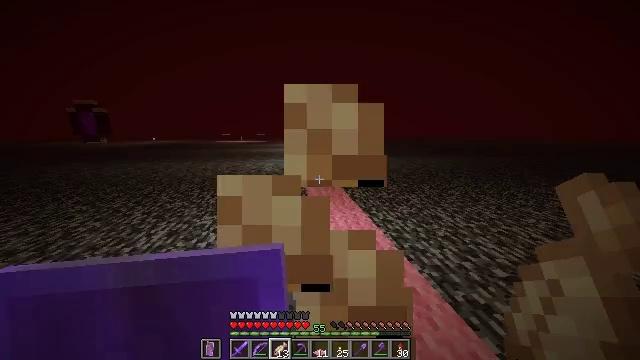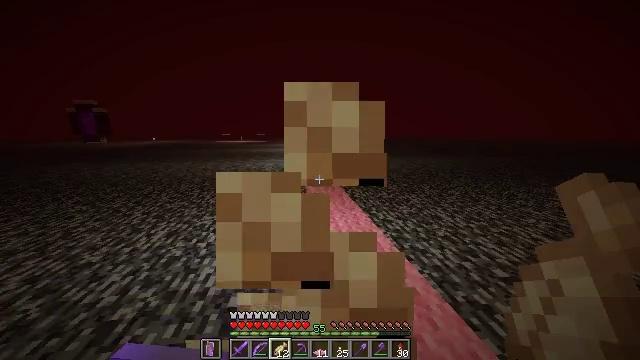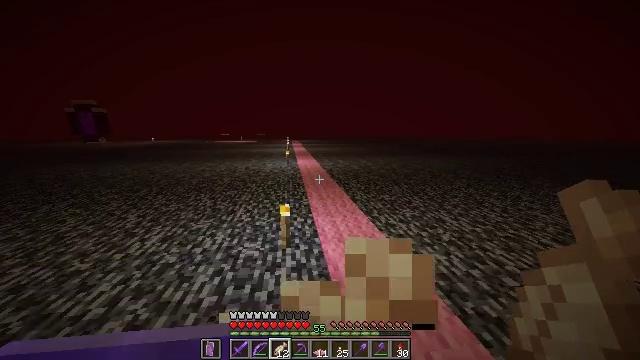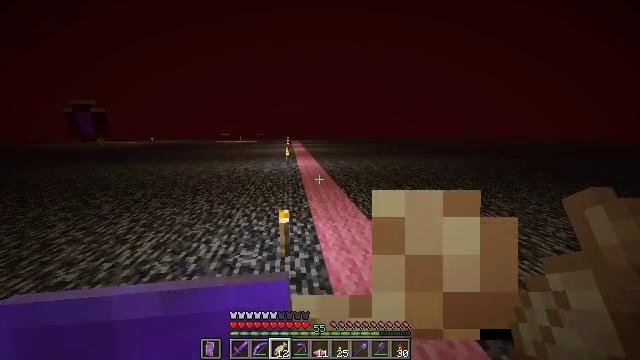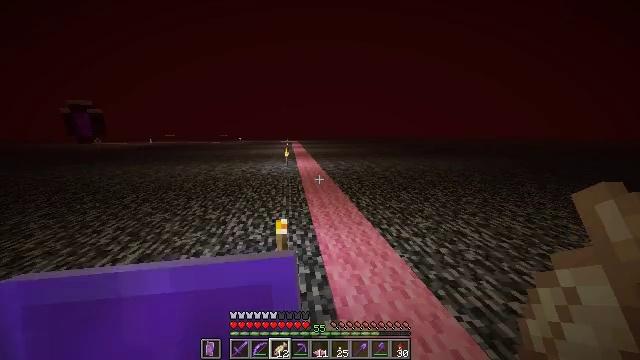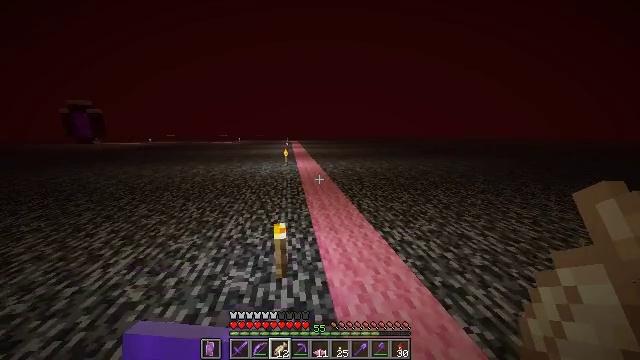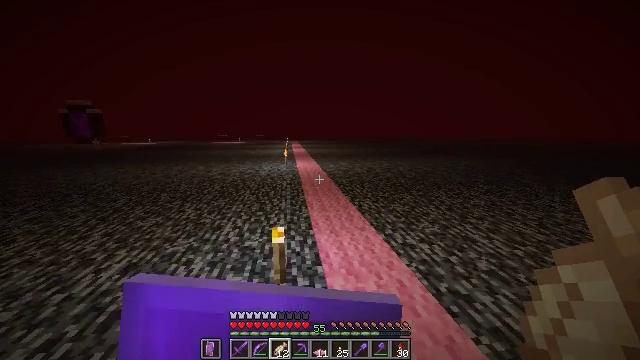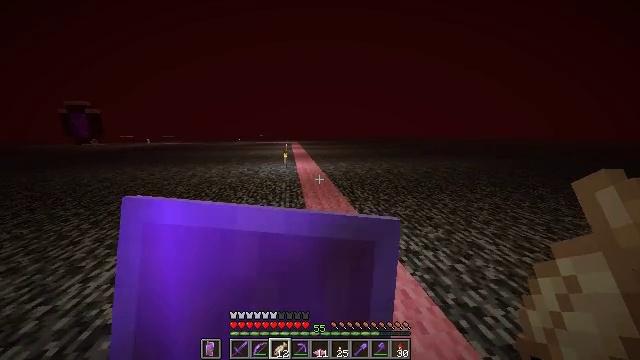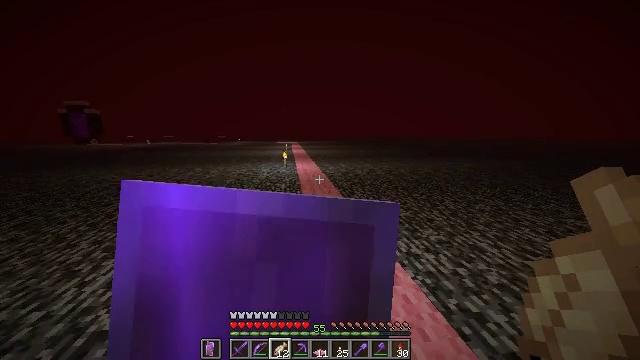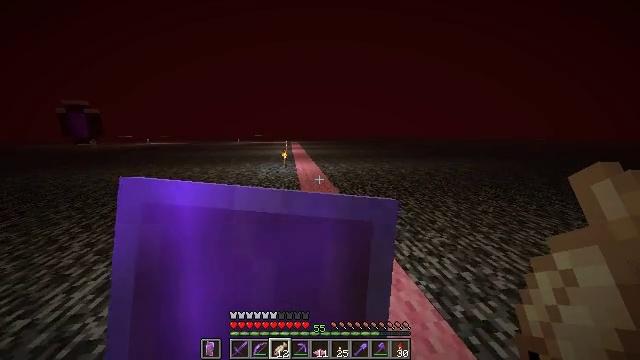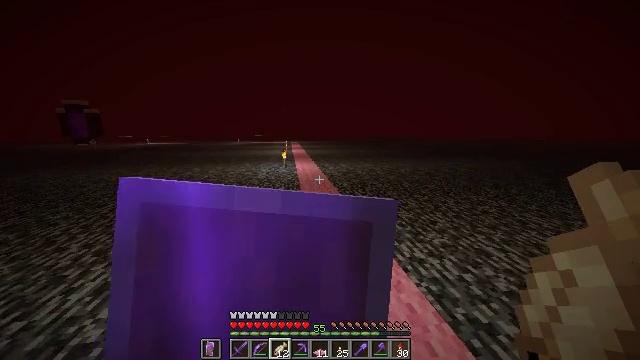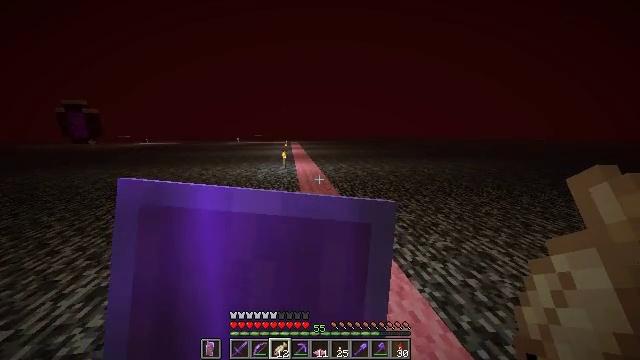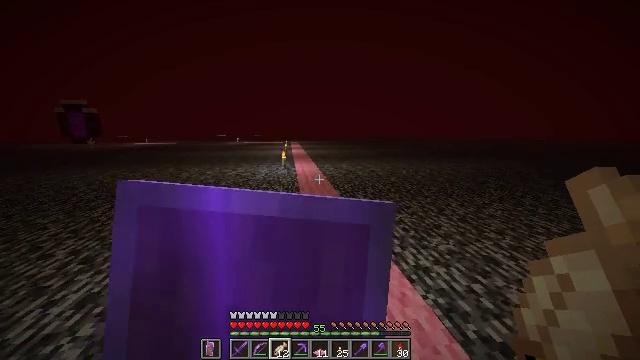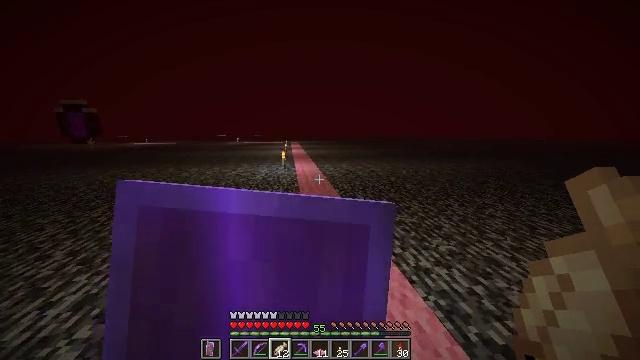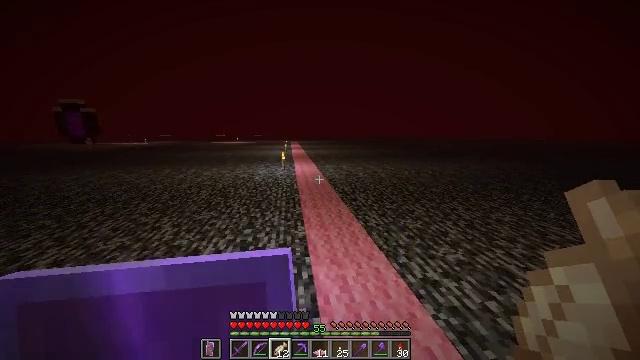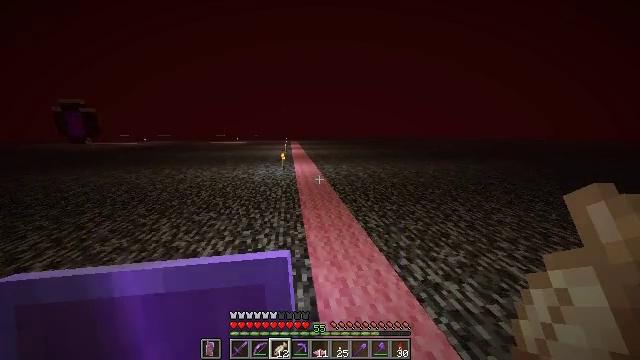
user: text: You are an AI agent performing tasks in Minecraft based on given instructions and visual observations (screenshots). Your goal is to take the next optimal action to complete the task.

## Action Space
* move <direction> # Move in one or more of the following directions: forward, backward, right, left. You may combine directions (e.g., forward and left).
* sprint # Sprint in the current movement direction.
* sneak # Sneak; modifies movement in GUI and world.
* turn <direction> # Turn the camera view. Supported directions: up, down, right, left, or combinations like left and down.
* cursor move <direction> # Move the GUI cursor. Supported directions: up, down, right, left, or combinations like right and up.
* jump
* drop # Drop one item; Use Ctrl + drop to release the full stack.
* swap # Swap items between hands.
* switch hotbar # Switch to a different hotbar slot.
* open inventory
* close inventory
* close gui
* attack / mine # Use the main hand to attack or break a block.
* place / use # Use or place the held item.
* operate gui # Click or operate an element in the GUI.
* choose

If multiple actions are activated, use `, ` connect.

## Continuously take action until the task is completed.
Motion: motion action
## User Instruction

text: mine block pink carpet
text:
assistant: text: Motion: move forward, sprint, use / place
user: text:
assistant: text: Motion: move forward, sprint, use / place
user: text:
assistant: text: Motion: move forward, sprint, use / place
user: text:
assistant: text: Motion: move forward, sprint, use / place
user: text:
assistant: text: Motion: move forward, sprint, use / place
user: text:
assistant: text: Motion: move forward, sprint, use / place
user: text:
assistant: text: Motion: move forward, sprint, use / place
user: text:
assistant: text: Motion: move forward, sprint, use / place
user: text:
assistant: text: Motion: move forward, sprint, use / place
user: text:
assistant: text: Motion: move forward, sprint, use / place
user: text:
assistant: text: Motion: move forward, sprint, use / place
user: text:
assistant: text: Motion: move forward, sprint, use / place
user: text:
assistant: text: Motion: move forward, sprint, use / place
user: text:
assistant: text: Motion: move forward, sprint
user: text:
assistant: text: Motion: move forward, sprint
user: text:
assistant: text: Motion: move forward, sprint
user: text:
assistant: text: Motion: move forward, sprint
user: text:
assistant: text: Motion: move forward, sprint
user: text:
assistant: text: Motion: move forward, sprint
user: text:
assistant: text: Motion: move forward, sprint
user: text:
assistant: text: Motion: move forward, sprint
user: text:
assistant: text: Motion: move forward, sprint
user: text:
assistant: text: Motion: move forward, sprint
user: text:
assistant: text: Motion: move forward, sprint
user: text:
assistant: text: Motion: move forward, sprint
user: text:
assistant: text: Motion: move forward, sprint
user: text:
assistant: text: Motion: move forward, sprint
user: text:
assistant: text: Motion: move forward, sprint
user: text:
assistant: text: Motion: move forward, sprint, jump
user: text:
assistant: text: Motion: move forward, sprint, jump